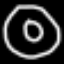
Label: donut